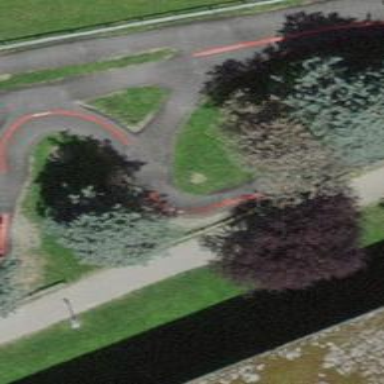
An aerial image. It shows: Cycleway with concrete surface.